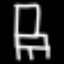
Label: chair